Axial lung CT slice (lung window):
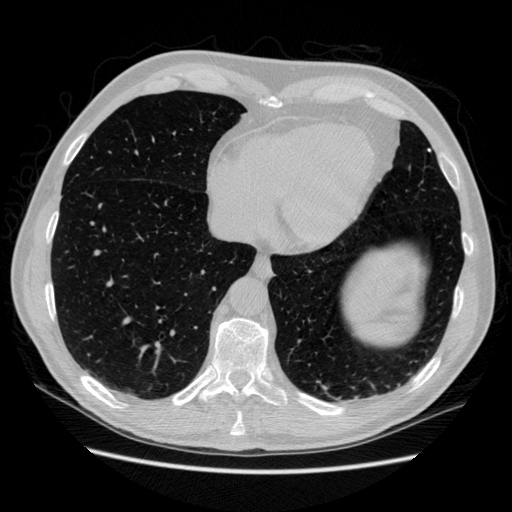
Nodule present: no